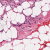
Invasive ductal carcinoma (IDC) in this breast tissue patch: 1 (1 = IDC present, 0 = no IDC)